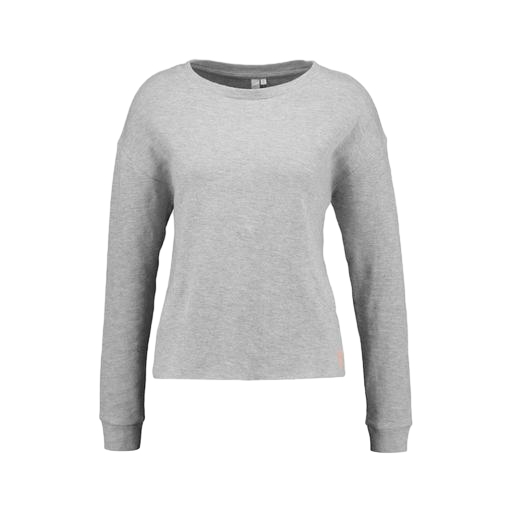
long-sleeve t-shirt only macy, gray boxy crew heather grey, crewneck shirt, white background